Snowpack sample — Snodgrass Mountain, Crested Butte, Colorado (2/4/25, 12:06 PM MST)
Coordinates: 38.923, -106.968
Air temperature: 35 °F
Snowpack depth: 80 cm
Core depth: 50 cm
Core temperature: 30.2 °F
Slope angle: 14°, slope face: 78°
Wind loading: low
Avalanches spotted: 0
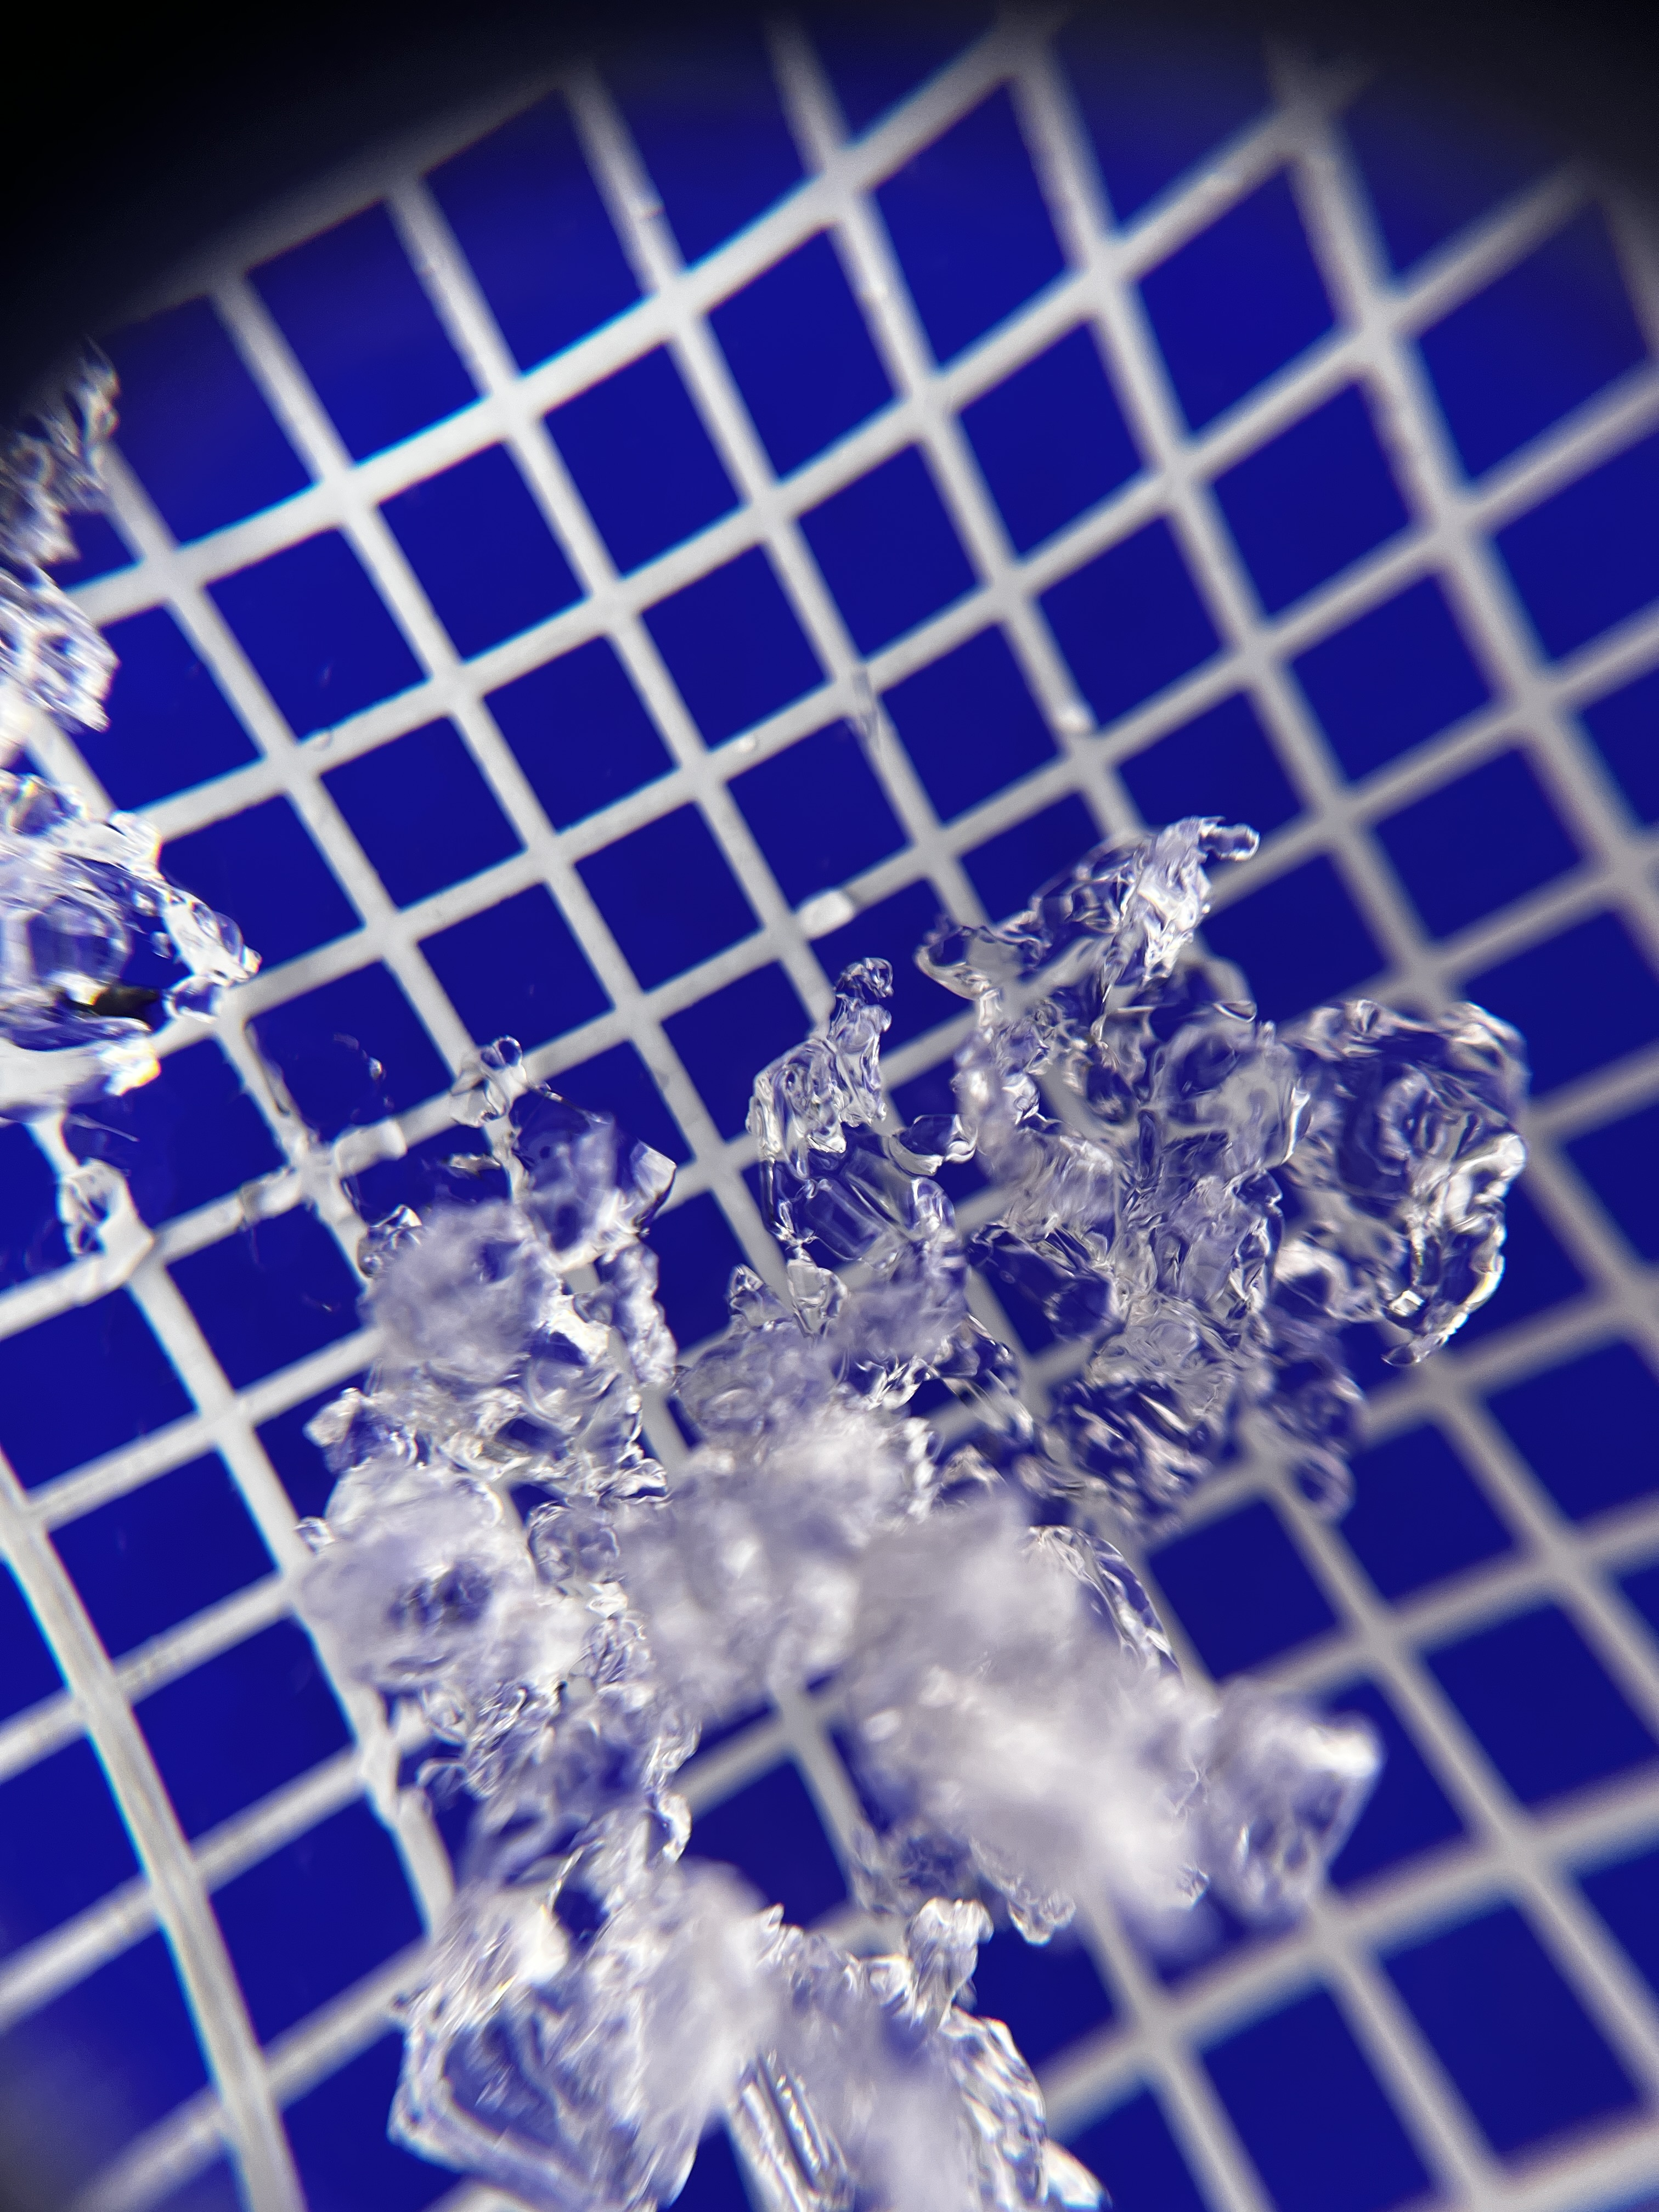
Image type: magnified_profile
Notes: No avalanches nearby, unusually warm weather for the last month reported by residents, Collected 25 yards from treeline